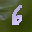
Label: 6